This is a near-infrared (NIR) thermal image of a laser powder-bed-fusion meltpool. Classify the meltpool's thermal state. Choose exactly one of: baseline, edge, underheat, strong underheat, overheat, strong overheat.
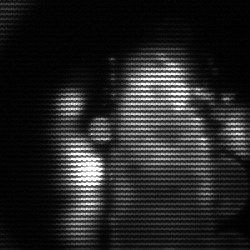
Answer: strong underheat